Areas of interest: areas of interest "Commercial service"
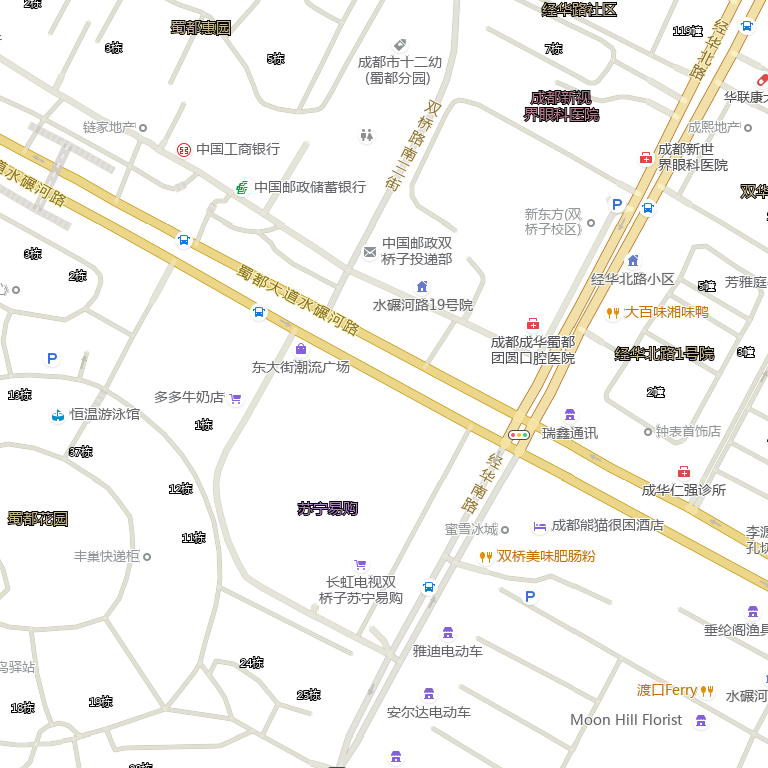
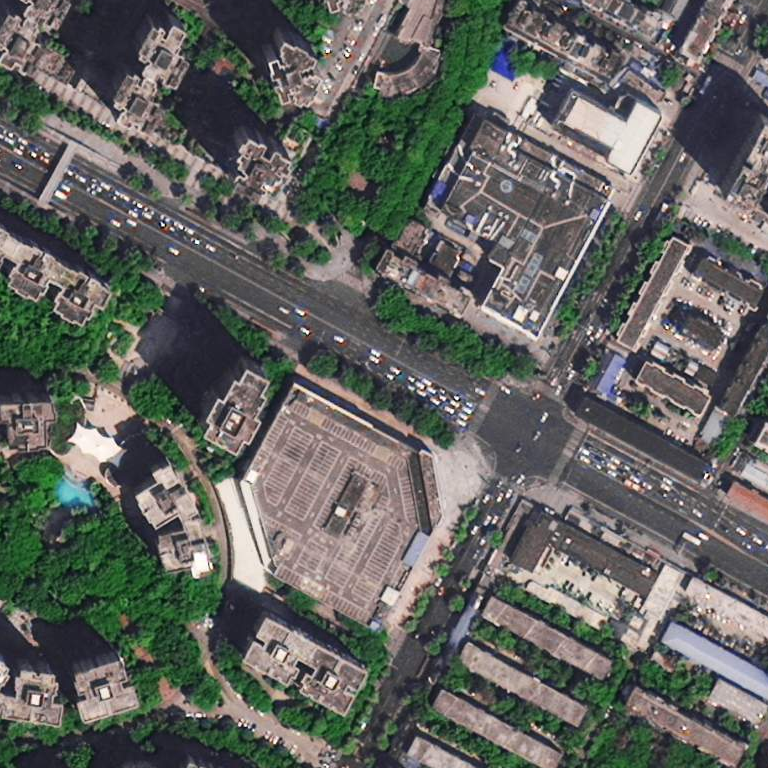